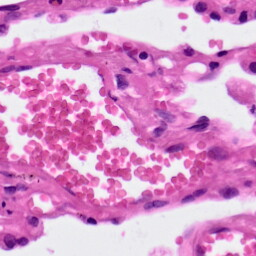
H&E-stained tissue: Lung